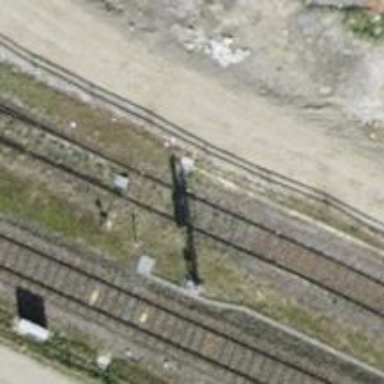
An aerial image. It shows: Railway switch.